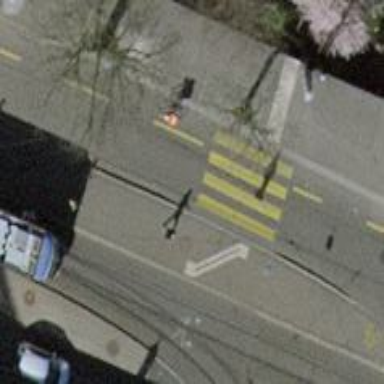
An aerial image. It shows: Kerb serving as barrier.